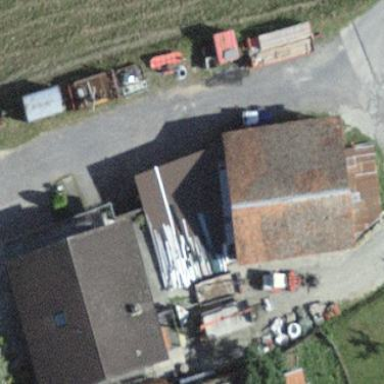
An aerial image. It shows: View of roof of building.